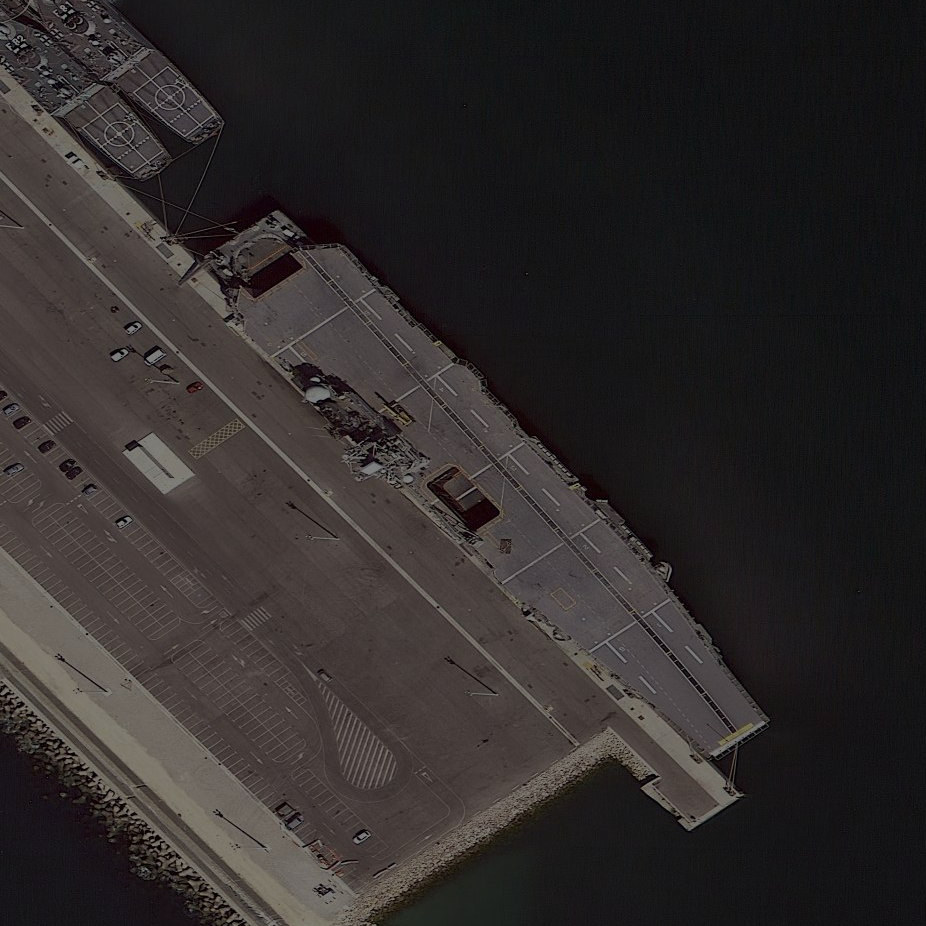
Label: aircraft_carrier